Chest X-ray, PA view. Patient: 36 years old, sex F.
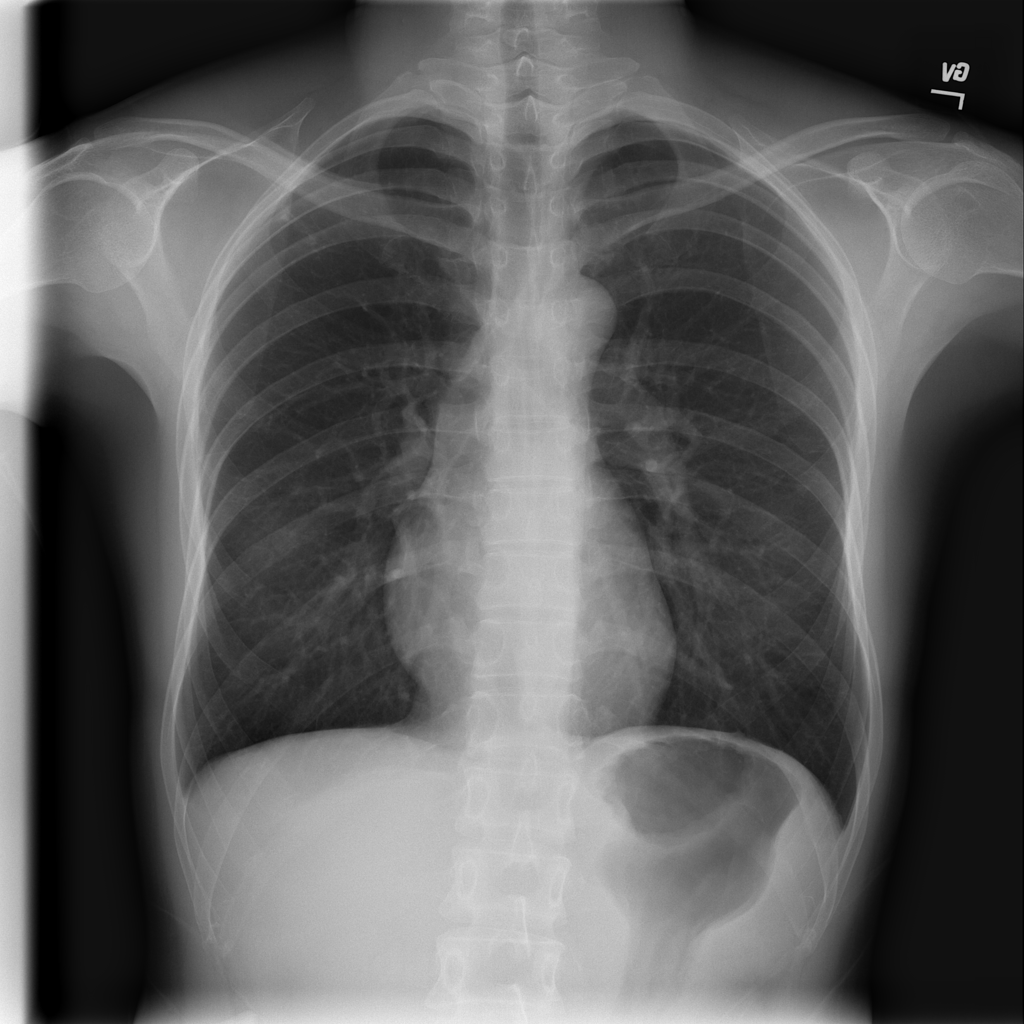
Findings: No Finding